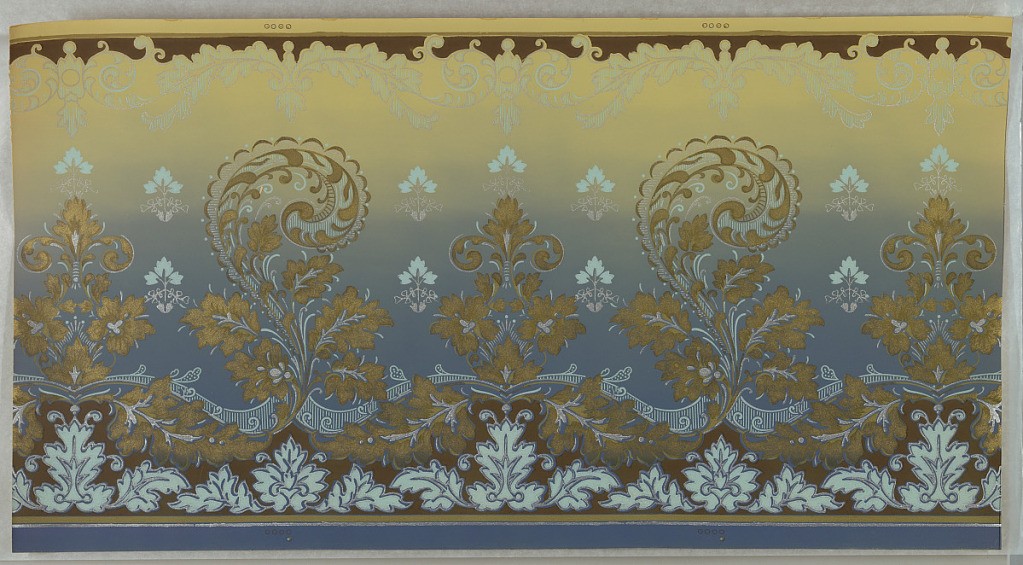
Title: Frieze
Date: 1905–1915
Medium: Machine-printed paper
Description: Scrolling acanthus assuming the shape of paisley. These motifs are joined by a foliated ribbon. Printed on a background that shades from tan at top to dark blue at bottom.